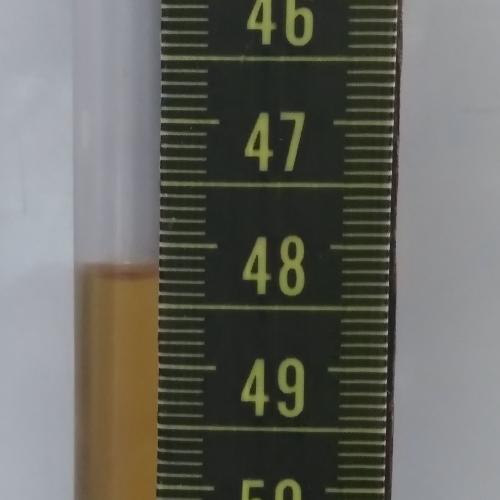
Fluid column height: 48.3 cm